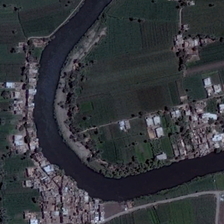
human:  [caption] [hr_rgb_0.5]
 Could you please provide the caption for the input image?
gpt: some buildings and many green trees and farmlands are in two sides of a curved green river .

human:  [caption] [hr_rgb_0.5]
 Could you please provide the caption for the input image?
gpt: numerous small houses are along the banks of the river .

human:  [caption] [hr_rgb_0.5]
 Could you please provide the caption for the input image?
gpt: some buildings and many green trees and farmlands are in two sides of a curved green river .

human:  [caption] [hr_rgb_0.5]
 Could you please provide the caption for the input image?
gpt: a crooked river flows through a green area .

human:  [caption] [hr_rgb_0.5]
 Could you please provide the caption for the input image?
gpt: a crooked river flows through a green area .